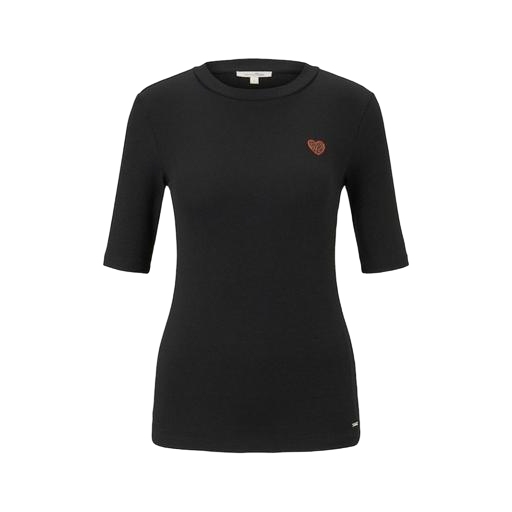
black red heart t-shirt, women's black heart logo t-shirt, shortsleeved t-shirt, white background